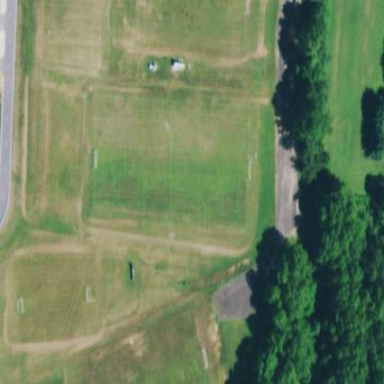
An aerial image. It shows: Recreation ground.